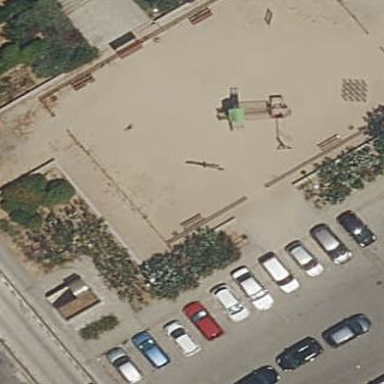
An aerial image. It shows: Playground area for leisure land.